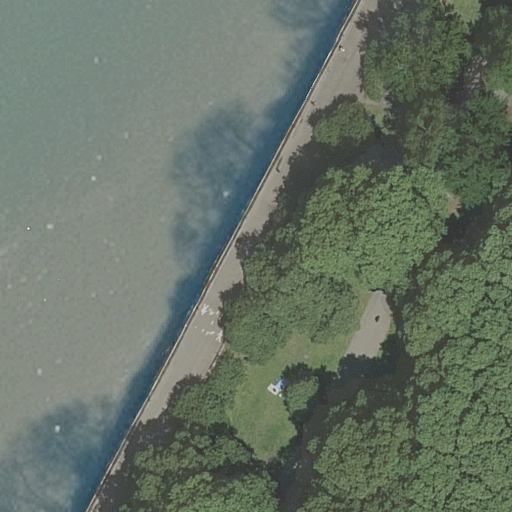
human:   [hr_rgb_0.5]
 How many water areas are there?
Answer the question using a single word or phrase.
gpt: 1

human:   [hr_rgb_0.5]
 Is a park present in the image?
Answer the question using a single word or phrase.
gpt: yes

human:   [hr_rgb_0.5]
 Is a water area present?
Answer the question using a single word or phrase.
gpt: yes

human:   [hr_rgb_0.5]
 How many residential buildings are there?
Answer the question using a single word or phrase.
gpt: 0

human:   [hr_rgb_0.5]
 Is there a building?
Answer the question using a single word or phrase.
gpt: no

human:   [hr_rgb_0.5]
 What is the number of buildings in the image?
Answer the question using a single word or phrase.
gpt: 0

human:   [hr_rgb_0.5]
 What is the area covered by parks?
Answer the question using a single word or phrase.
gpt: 434m2

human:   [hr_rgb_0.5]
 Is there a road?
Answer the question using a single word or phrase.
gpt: yes

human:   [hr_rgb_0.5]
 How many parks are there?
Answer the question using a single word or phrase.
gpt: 1

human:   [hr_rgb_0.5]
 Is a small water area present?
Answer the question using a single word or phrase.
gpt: no

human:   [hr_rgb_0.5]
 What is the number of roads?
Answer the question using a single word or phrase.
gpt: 5

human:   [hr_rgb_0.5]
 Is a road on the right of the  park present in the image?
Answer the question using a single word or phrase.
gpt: no

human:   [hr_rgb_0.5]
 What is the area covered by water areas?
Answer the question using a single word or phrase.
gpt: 4431m2

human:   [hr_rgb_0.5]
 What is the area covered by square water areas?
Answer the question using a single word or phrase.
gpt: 0m2

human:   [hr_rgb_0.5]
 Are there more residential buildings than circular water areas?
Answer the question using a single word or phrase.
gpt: no

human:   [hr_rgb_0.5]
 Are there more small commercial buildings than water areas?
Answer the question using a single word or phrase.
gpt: no

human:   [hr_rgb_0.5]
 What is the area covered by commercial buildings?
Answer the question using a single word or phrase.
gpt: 0m2

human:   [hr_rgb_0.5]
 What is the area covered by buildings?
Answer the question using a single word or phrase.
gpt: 0m2

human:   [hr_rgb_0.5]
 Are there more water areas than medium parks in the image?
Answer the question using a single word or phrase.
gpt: no

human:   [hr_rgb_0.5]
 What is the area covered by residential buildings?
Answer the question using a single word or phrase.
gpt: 0m2

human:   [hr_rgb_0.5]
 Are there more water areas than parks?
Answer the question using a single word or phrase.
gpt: no

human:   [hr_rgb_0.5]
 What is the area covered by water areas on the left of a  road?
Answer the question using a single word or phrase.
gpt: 4431m2

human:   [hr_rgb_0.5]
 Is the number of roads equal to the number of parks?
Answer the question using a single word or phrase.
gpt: no

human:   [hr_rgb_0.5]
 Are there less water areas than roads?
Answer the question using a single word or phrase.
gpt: yes

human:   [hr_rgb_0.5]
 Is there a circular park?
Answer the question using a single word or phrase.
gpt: no

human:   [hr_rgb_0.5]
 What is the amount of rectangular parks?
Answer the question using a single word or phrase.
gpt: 1

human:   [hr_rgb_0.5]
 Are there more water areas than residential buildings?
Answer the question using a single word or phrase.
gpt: yes

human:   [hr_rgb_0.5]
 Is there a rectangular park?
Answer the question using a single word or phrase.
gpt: yes

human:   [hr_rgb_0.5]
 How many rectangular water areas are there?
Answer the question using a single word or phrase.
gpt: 1

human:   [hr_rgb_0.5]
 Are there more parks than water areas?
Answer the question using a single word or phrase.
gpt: no

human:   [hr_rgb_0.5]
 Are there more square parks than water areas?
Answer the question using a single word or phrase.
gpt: no

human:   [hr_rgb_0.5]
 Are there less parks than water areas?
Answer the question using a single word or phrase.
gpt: no

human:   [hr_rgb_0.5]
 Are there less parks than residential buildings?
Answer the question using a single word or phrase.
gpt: no

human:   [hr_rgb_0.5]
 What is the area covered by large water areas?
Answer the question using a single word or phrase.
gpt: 4431m2

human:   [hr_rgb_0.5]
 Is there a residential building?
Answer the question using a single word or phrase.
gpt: no

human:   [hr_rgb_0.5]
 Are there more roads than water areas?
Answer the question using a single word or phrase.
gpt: yes

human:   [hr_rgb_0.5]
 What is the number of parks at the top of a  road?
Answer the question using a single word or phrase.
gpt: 1

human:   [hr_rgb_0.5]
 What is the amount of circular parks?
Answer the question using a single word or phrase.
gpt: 0

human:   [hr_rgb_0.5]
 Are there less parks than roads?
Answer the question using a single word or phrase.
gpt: yes

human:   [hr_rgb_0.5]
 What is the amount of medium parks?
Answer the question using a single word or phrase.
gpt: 1

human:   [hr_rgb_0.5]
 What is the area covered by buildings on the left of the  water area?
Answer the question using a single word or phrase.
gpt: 0m2

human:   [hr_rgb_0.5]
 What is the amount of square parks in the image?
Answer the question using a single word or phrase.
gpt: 0

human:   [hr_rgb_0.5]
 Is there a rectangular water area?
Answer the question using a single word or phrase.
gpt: yes

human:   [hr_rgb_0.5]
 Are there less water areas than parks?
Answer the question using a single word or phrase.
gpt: no

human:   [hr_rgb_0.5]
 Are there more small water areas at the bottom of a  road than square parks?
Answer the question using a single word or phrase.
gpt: no

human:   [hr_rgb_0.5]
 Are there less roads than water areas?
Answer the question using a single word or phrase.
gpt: no

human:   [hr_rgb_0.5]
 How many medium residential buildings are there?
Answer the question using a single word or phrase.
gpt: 0

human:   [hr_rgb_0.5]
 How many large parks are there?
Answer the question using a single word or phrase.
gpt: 0

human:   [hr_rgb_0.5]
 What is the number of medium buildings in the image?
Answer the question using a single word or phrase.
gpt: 0

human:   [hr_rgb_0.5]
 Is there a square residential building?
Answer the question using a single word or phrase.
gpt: no

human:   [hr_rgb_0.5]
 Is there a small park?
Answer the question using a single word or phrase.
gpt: no

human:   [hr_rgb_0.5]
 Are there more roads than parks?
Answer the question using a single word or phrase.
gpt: yes

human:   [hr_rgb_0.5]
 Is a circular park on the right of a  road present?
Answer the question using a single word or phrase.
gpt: no

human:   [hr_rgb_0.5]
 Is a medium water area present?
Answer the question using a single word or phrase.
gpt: no

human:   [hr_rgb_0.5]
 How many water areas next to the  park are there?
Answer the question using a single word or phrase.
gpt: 1

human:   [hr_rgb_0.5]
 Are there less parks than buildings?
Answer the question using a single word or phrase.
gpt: no

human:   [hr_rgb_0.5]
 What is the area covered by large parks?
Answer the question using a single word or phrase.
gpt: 0m2

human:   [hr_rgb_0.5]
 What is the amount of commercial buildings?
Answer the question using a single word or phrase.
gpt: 0

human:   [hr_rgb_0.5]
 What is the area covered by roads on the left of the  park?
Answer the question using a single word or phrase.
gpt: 0m2

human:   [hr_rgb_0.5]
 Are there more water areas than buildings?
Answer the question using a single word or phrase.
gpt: yes

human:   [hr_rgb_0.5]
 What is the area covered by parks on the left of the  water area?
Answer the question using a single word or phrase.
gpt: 0m2

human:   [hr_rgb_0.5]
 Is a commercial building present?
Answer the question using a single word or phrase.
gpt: no

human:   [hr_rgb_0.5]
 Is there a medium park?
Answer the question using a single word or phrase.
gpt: yes

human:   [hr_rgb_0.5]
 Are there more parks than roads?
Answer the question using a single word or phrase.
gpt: no